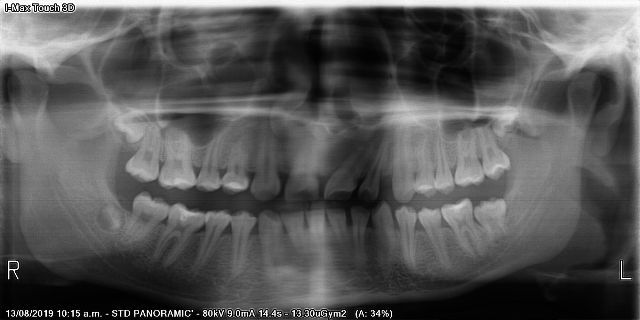
adult